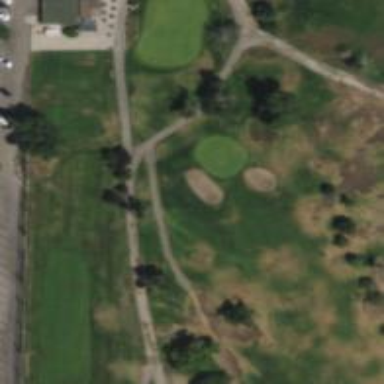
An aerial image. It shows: Golf hole.